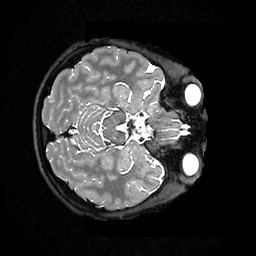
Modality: T2w
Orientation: axial
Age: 23
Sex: female
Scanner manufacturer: ge
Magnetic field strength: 3 T
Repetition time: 3.202 s
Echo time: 0.06609 s